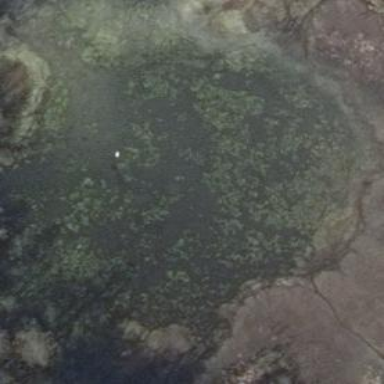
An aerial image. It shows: Pond surrounded by natural water.